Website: lowes
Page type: account-selection
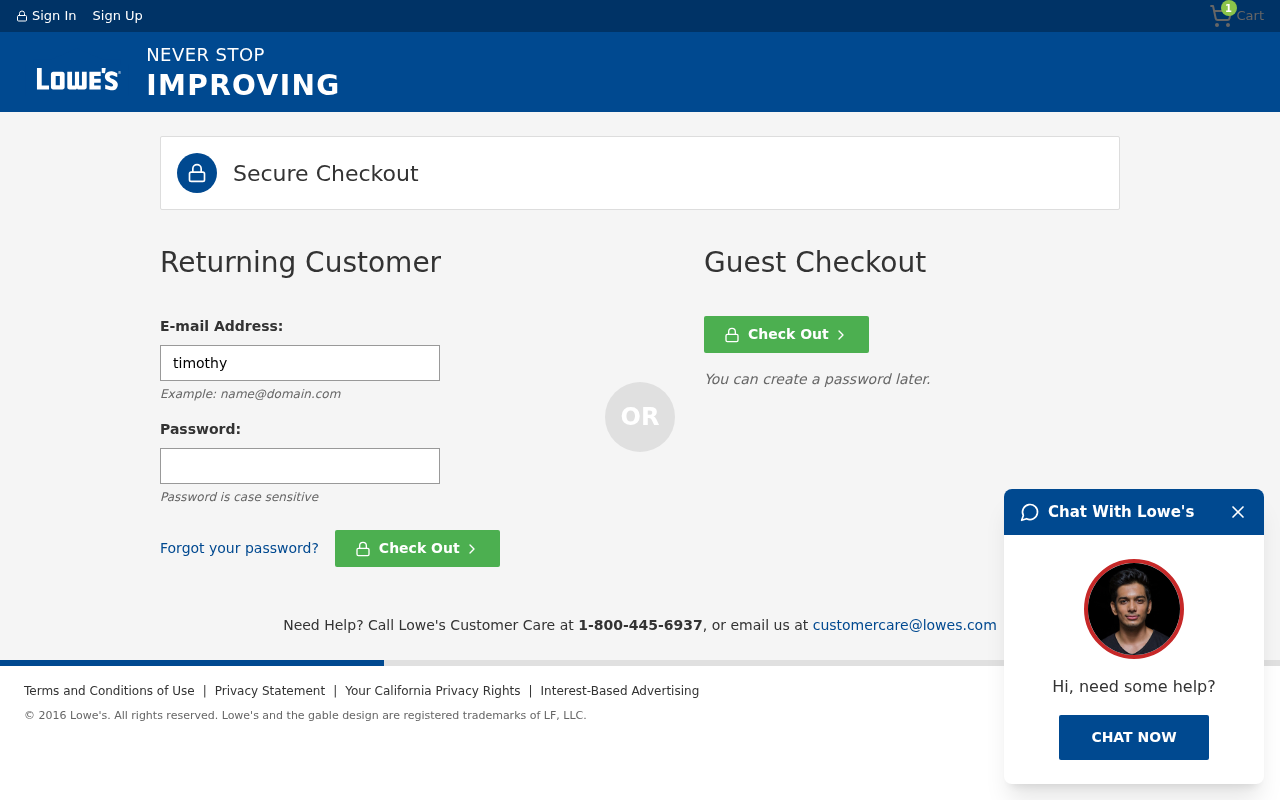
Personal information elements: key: PII_LOGIN_USERNAME
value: timothy.schultz
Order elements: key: ORDER_NUM_ITEMS
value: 1